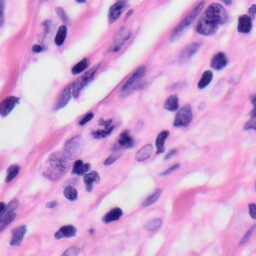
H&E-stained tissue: Skin